Field crop: maize
Growth stage: 2
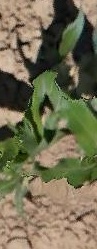
Species: maize